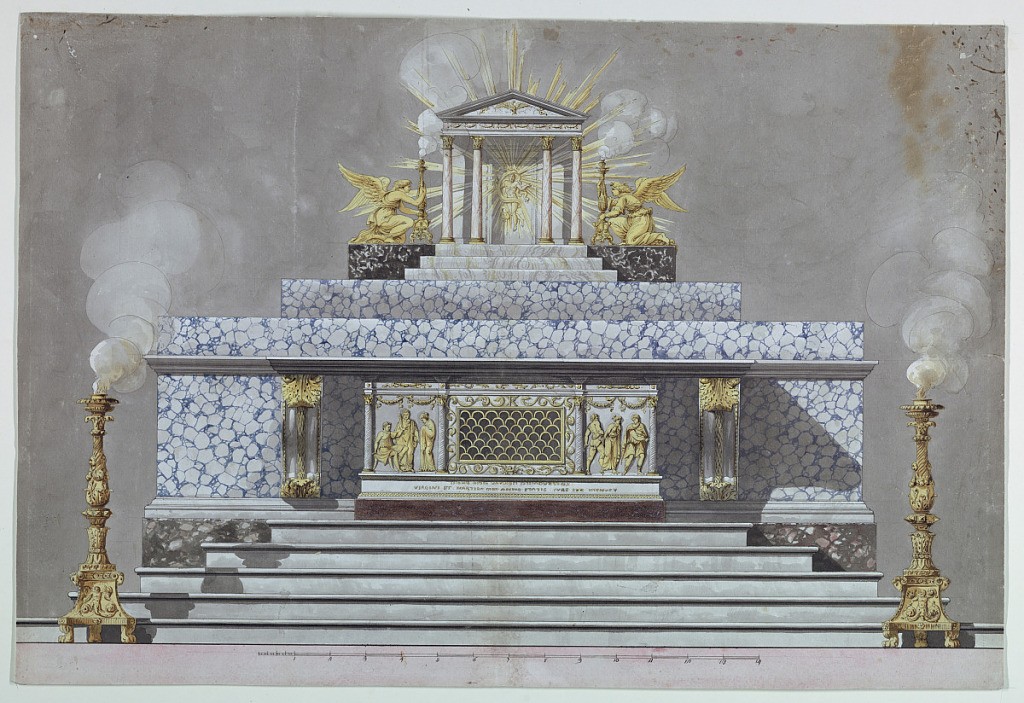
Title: Altar Dedicated to a Virgin Martyr [St. Lucy?]
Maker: Unknown, Italian
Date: early 19th century
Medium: Pen and black ink, brush and watercolor, over black chalk; ruled border in pen and black ink, pink wash on thick paper, joined at center
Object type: Drawing
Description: Design for an altar.  The sepulcher has the shape of the front of a late classical sarcophagus, the center part of which consists mostly of an opening which is closed by a grating formed by half-circles. Laterally are reliefs.  At left, the condemnation of the Virgin by the praetor; at right her abduction. In the base in an inscription of which only part of the words are intelligible. They are in the second line: "VIRGINI ET MARTIRI...ANNO ETATIS SVAE IXX...Behind are three large steps, the uppermost serves as a base for the tabernacle, and two kneeling angels beside it who support burning candelabra, through standing. The tabernacle has the shape of a temple front, with Christ rising in a glory, from the door. Two candelabra with burning flames standing laterally in front of the altar.

Scale: at bottom, in pen and black ink